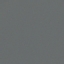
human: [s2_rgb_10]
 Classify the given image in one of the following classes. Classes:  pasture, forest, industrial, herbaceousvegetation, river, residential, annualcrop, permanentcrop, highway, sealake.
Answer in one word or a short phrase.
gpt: SeaLake